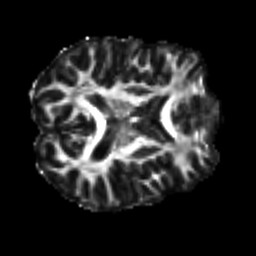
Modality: FA
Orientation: axial
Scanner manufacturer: siemens
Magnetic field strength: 3 T
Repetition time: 9.6 s
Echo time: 0.077 s